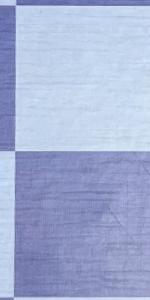
Label: Empty